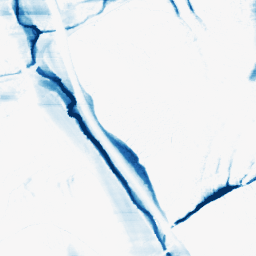
Category: morphological
Decomposition family: morphological_ellipse
Decomposition parameters: operation: closing
width: 5
height: 50
Upsampling method: bspline
Upsampling parameters: scale: 8
Upsampling scale: 8